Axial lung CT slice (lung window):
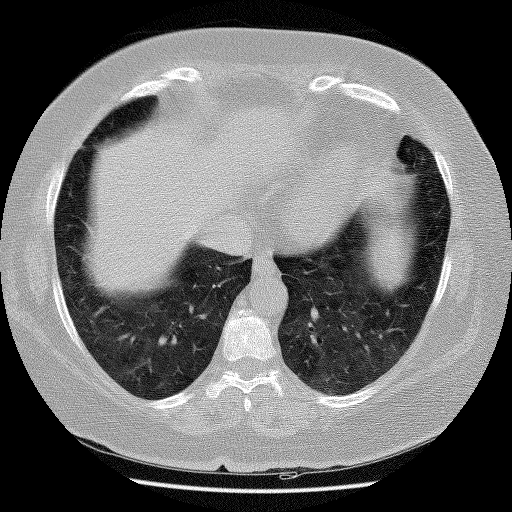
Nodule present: no